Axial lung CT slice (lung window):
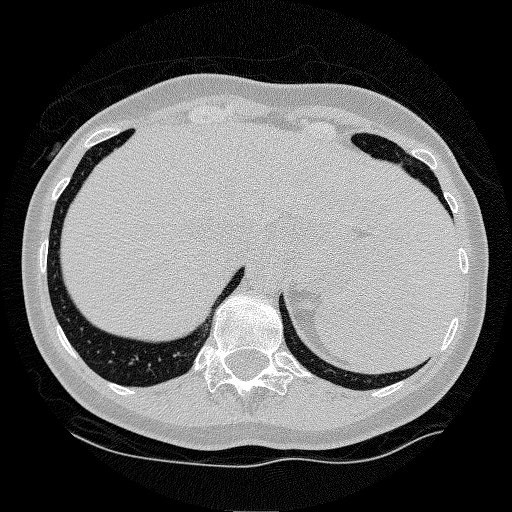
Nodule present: no